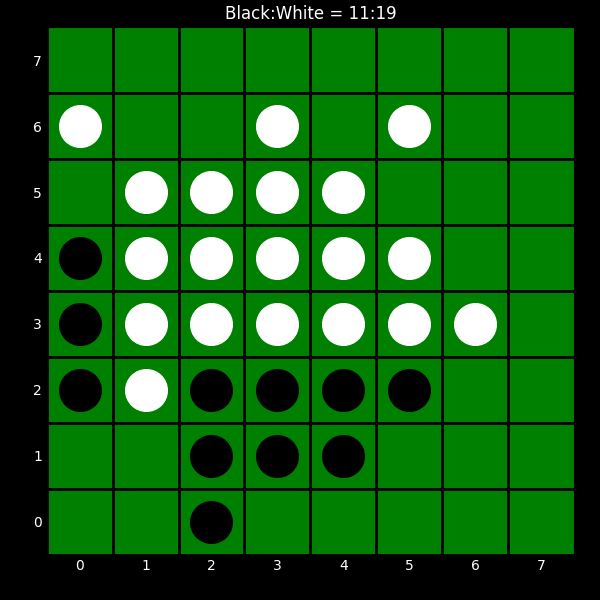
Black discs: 11
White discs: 19